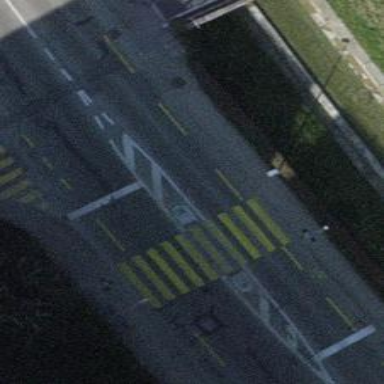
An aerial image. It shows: Road crossing with traffic signals and pedestrian island.